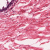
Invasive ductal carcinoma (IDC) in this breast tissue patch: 0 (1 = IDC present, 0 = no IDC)